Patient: sex M, age 42
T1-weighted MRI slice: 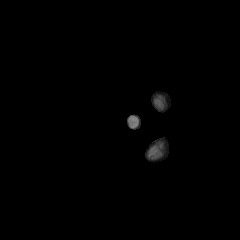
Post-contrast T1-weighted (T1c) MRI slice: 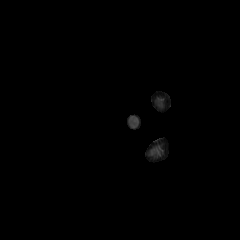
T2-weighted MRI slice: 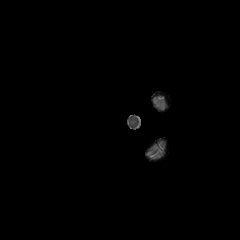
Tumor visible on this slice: no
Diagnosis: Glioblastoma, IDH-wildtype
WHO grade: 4